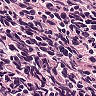
Metastatic tissue present: no